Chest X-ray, PA view. Patient: 47 years old, sex F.
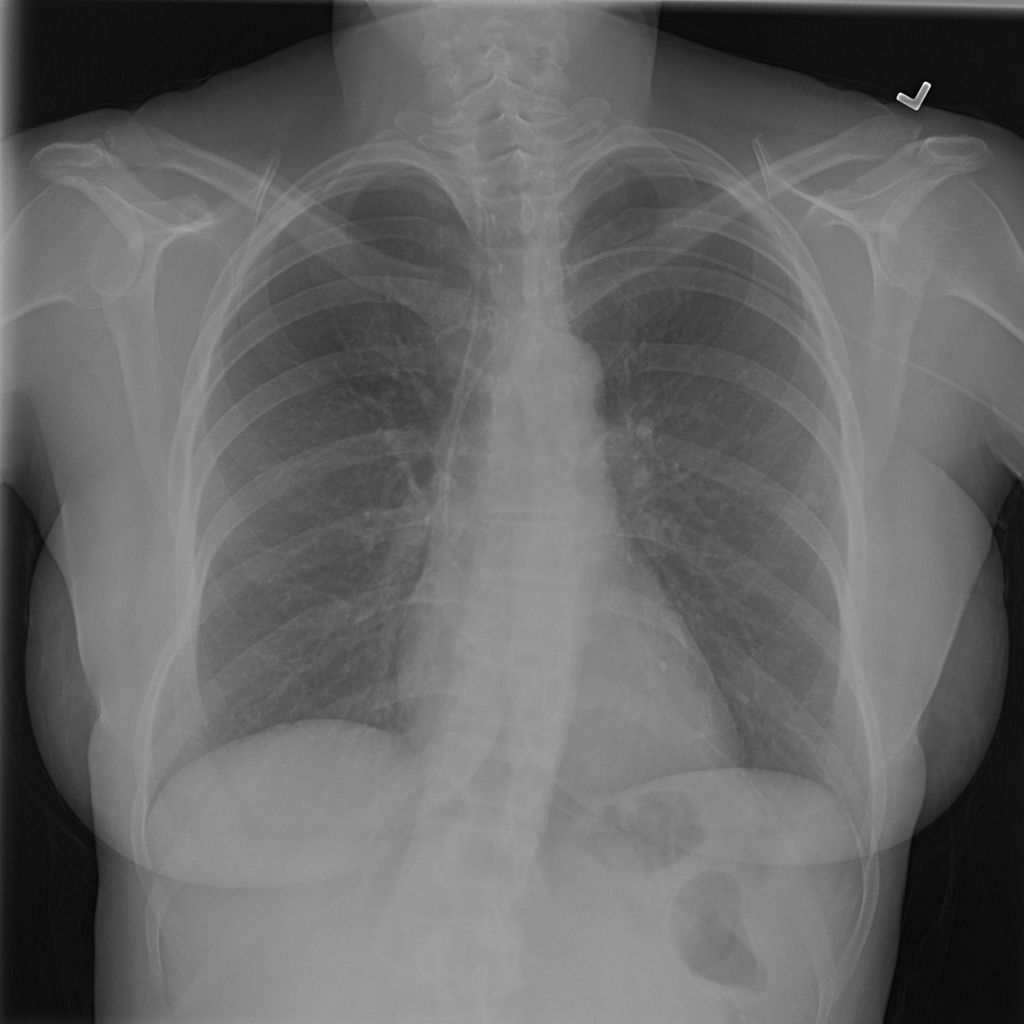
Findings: No Finding